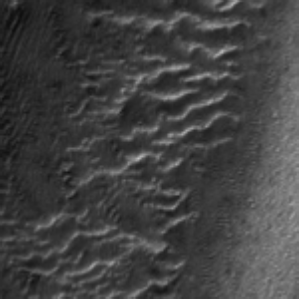
Label: frost